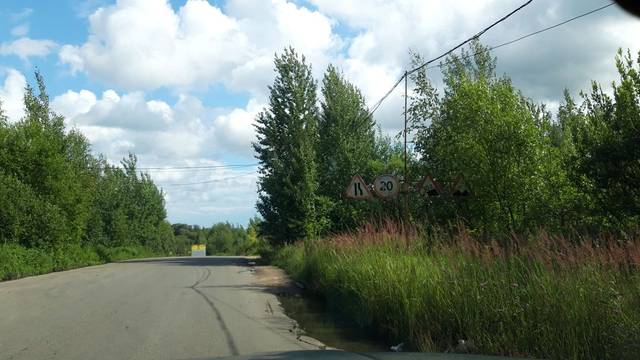
Region: Russia
Coordinates: 55.966, 37.169